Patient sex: M
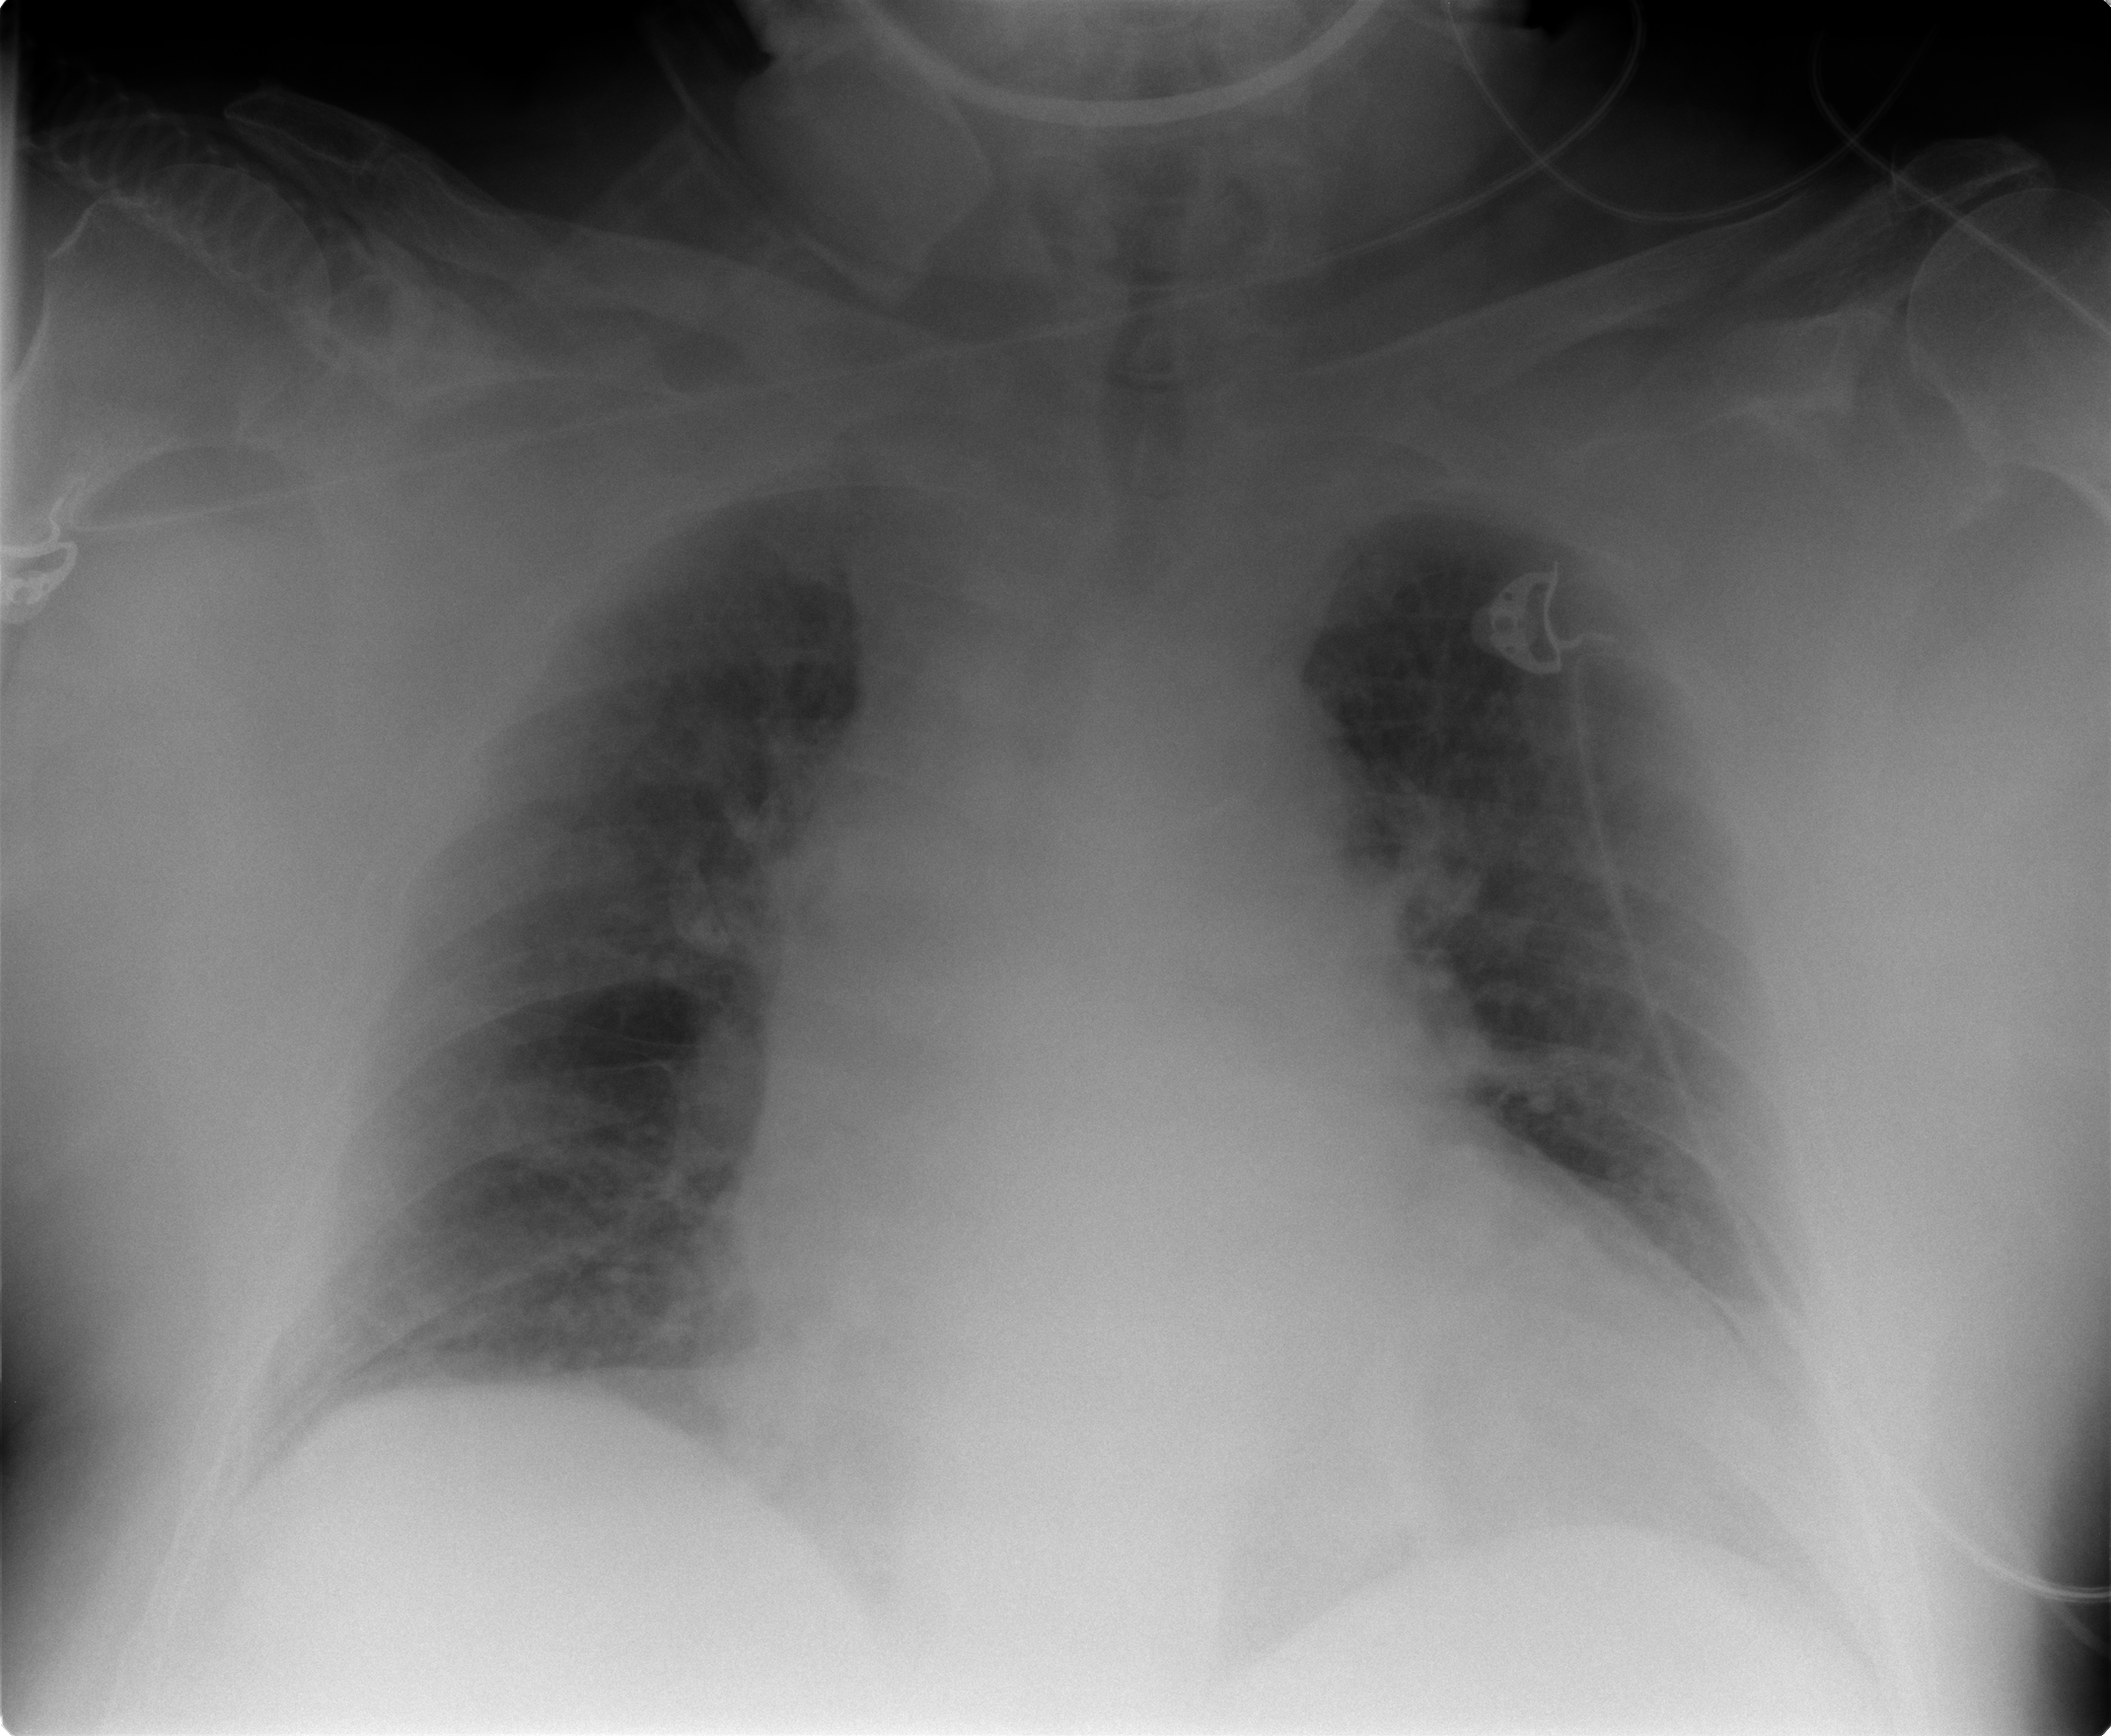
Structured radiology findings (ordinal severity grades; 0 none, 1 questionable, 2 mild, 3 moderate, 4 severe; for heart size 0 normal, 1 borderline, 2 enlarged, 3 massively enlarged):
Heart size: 2
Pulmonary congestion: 2
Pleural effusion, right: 0
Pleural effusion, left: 1
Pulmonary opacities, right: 1
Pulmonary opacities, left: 1
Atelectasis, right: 2
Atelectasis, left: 2